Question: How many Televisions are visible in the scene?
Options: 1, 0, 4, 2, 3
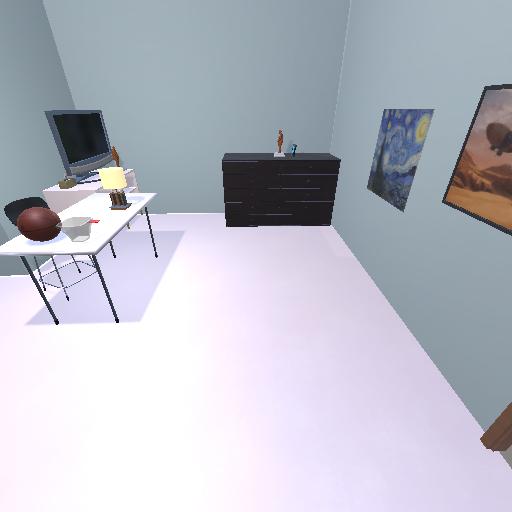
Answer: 1